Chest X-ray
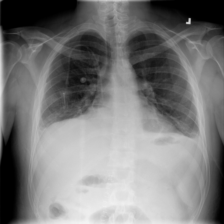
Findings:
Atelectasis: positive
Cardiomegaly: negative
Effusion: negative
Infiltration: negative
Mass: negative
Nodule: negative
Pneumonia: negative
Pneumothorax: negative
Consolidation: positive
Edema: negative
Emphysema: negative
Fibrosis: negative
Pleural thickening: negative
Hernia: negative